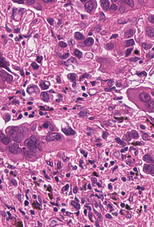
Tumor epithelial tissue: yes
Tumor-associated stroma tissue: yes
Normal tissue: no